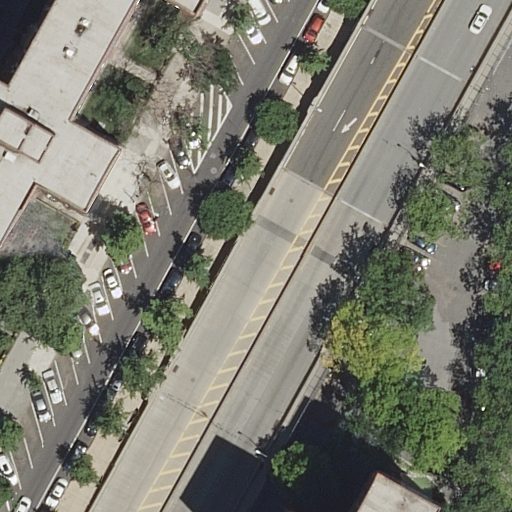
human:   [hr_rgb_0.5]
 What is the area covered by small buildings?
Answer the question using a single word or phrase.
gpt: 67m2

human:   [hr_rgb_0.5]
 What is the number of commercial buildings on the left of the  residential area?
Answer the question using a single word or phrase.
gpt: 0

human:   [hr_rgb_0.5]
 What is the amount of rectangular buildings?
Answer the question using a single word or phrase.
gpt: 1

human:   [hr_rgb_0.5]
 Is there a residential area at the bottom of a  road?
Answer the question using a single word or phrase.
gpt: no

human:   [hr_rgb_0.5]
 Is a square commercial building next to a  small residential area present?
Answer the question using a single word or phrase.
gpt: no

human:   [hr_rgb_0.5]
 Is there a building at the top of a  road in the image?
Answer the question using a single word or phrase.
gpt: yes

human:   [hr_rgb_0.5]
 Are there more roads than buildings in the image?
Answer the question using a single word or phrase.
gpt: yes

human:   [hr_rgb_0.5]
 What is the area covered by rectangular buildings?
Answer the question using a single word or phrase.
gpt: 67m2

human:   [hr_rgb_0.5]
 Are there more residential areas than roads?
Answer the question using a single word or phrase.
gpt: no

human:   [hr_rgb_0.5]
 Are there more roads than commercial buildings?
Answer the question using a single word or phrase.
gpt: yes

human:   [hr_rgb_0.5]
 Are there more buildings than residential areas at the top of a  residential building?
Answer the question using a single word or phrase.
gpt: yes

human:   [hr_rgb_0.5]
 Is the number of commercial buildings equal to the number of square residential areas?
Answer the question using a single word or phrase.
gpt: yes

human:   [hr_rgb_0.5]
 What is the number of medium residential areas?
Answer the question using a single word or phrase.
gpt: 1

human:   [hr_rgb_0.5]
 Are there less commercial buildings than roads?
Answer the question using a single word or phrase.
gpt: yes

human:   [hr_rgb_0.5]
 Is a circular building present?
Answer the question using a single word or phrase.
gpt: no

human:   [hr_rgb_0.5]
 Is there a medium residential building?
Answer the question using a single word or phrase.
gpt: yes

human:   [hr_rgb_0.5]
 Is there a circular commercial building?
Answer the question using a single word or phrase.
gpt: no

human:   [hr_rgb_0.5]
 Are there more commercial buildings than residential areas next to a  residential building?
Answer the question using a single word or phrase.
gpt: no

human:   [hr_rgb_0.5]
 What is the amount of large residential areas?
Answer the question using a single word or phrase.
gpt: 0

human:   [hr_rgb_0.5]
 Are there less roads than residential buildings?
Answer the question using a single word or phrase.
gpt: no

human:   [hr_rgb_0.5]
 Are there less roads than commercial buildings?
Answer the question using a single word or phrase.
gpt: no

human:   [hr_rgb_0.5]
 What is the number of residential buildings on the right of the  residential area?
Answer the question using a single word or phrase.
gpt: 1

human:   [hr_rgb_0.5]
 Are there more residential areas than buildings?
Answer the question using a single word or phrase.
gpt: no

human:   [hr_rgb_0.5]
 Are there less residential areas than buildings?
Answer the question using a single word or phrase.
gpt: yes

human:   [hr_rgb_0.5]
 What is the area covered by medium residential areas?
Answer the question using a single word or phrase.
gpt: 193m2

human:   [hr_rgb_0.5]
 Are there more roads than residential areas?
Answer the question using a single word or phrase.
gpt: yes

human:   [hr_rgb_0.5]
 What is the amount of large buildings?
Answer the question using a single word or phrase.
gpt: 0

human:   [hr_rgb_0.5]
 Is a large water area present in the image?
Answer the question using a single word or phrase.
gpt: no

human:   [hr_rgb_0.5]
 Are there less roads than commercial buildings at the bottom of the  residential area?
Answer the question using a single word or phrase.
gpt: no

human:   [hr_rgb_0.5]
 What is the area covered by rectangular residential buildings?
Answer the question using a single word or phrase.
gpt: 67m2

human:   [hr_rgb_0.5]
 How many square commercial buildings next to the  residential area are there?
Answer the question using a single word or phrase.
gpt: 0

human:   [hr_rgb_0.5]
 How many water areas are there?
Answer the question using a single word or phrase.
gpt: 0

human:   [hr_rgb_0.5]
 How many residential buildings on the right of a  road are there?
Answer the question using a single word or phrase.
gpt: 1

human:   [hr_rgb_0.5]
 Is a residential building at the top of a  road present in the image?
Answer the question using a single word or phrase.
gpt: yes

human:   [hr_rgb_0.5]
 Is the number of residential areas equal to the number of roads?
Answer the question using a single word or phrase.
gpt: no

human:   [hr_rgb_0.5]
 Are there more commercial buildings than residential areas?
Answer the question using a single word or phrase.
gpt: no